Interaction volume radius: 5 \u00c5
Interaction volume height: 15 \u00c5
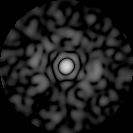
Disorder parameter: 0.8172